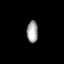
Tissue: lung
Cell type: Fibroblasts
Senescence score: 0.6829
Nuclear area (px): 236
Mean DAPI intensity: 164.453